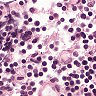
Metastatic tissue present: no